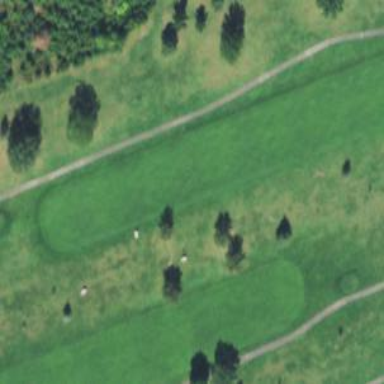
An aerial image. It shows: View of golf hole.